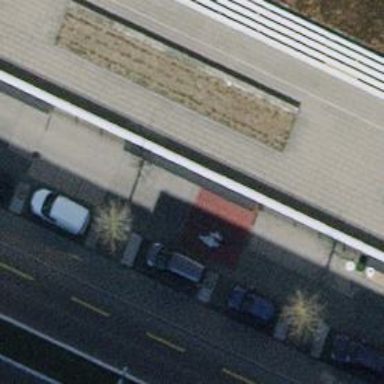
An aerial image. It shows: Bollard barrier.